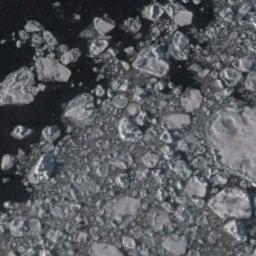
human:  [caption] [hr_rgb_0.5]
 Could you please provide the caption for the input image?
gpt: There are many ice on the deep blue sea .

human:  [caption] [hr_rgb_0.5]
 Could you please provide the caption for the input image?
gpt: There are countless ice cubes of various sizes that are closely connected to form a large piece floating on the deep blue sea and cover the sea .

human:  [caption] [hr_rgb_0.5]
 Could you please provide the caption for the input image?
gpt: A lot of sea ice of different sizes and thickness gathers together and the color of the seawater is deep blue .

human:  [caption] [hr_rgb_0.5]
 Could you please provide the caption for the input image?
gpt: There are sea ice of different shapes and sizes .

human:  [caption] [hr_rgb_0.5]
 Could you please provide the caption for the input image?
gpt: There are sea ice linked into sheets .